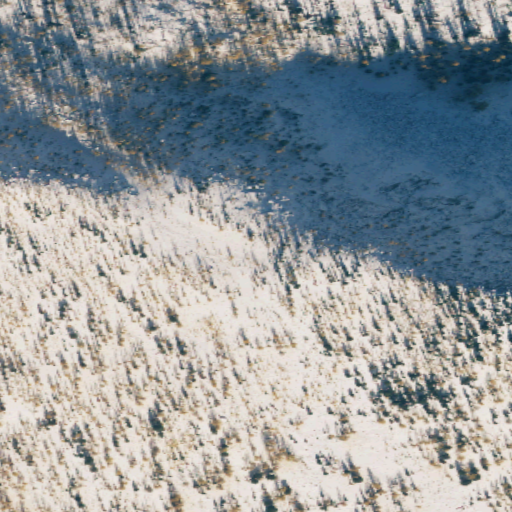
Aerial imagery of gap in Washington named Crazy Man Pass containing shrub, grassland, barren land, high intensity development, medium intensity development, low intensity development, evergreen forest, open development, and woody wetlands